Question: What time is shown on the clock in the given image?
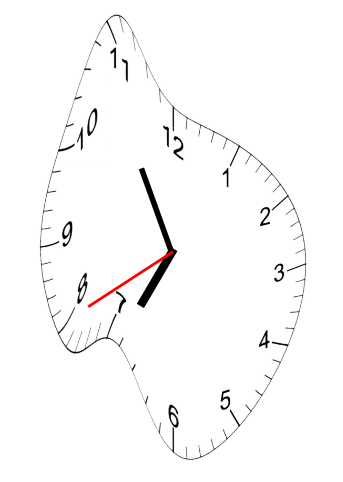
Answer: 06:54:40